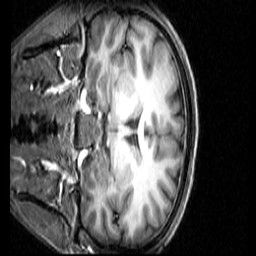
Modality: T1w
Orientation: coronal
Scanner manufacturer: ge
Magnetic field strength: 3 T
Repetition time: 0.009048 s
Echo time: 0.001844 s